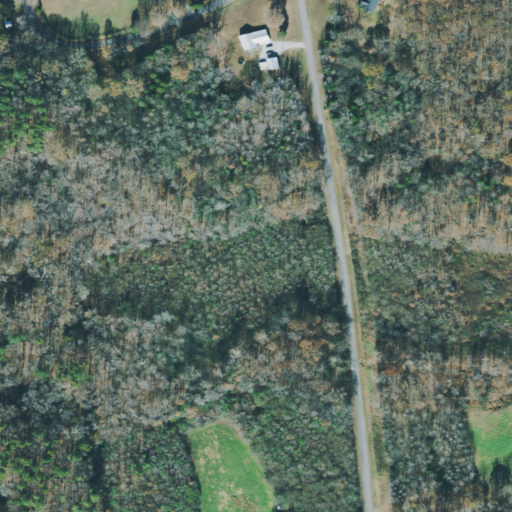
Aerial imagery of valley in Tennessee named Sayre Hollow containing deciduous forest, woody wetlands, open development, mixed forest, evergreen forest, pasture, low intensity development, grassland, herbaceous wetlands, and medium intensity development